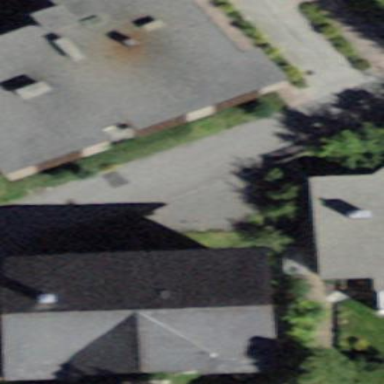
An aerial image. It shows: Building with flat roof.